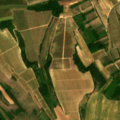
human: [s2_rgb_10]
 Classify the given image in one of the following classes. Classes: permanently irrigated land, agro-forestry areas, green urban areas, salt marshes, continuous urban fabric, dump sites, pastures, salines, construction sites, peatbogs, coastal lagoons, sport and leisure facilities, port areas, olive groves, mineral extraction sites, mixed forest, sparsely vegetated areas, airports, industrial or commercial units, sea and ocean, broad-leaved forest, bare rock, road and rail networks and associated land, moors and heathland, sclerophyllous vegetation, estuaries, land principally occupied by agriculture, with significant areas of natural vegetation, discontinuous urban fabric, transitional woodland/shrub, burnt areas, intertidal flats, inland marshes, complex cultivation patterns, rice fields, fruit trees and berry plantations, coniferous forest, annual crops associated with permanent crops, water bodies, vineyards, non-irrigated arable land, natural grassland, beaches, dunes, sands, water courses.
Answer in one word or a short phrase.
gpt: non-irrigated arable land, vineyards, complex cultivation patterns, land principally occupied by agriculture, with significant areas of natural vegetation